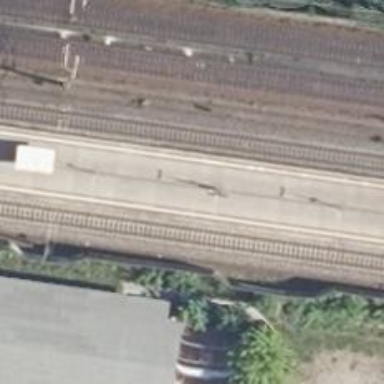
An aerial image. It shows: Railway halt station for public transport.